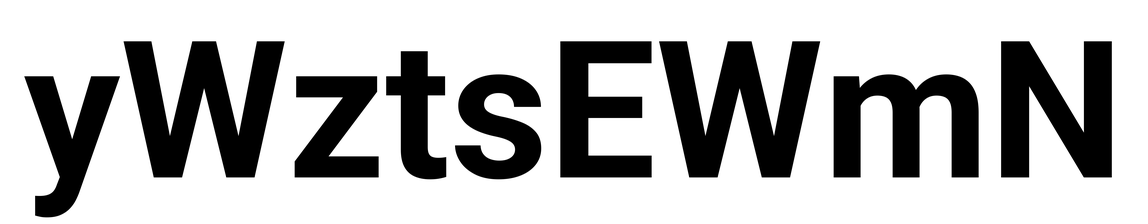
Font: Roboto_Bold